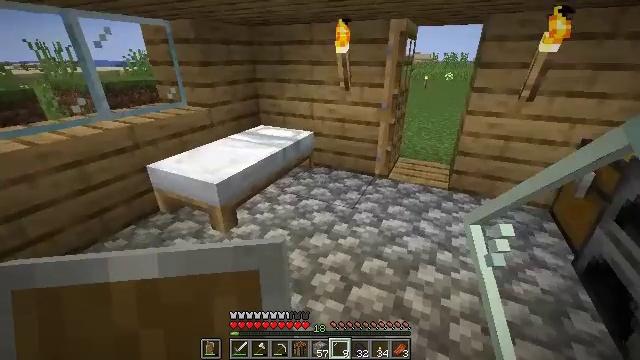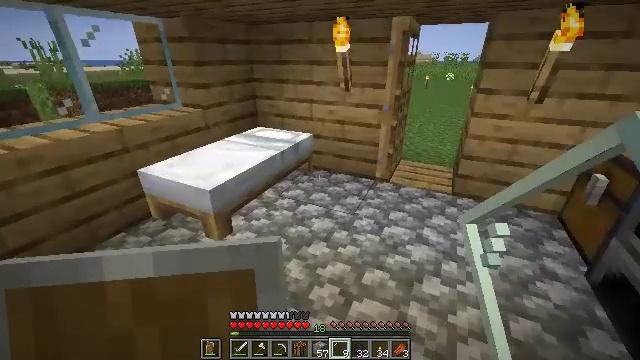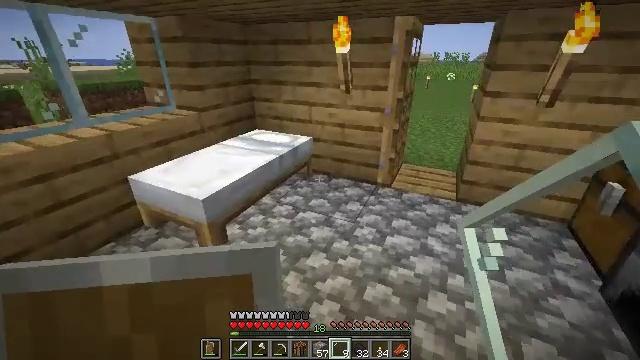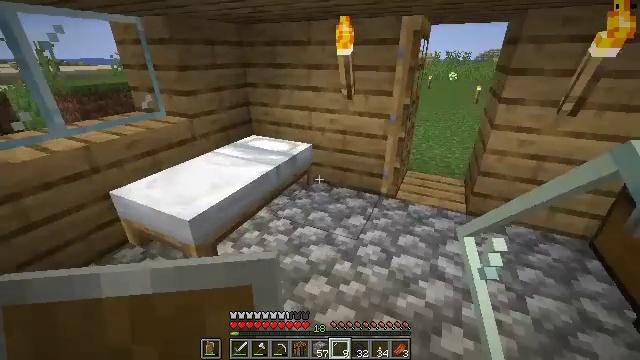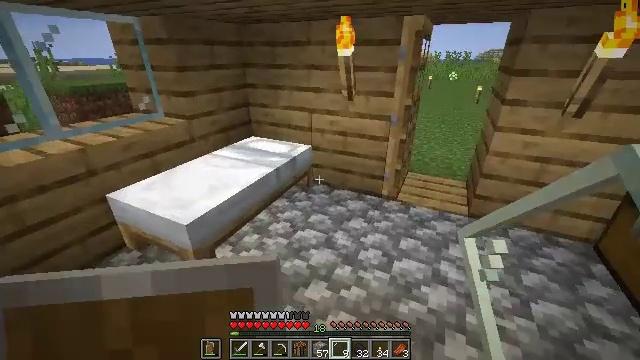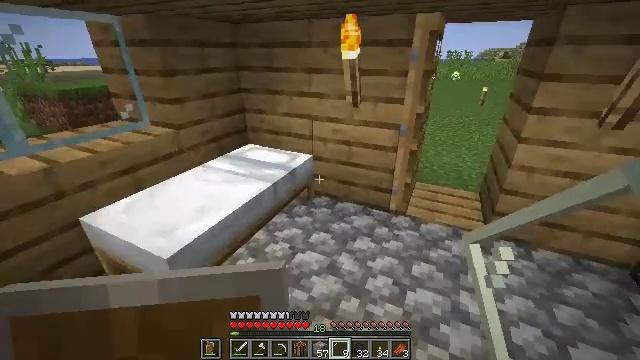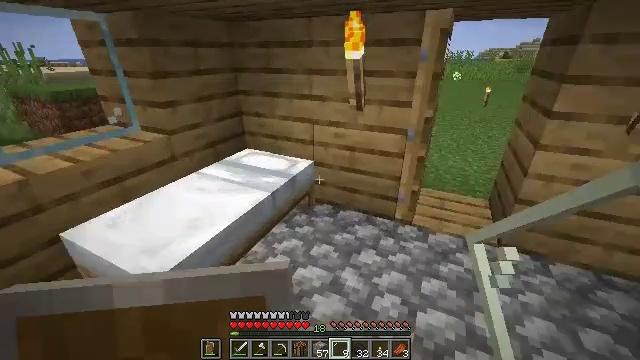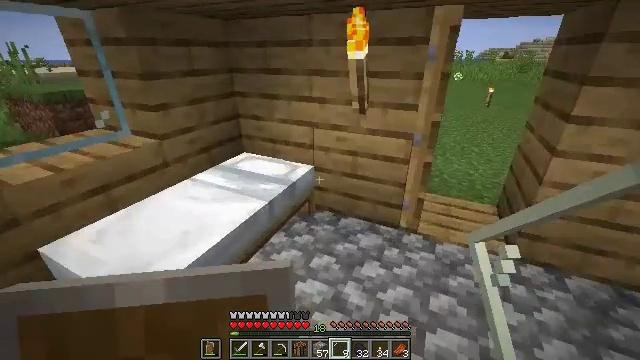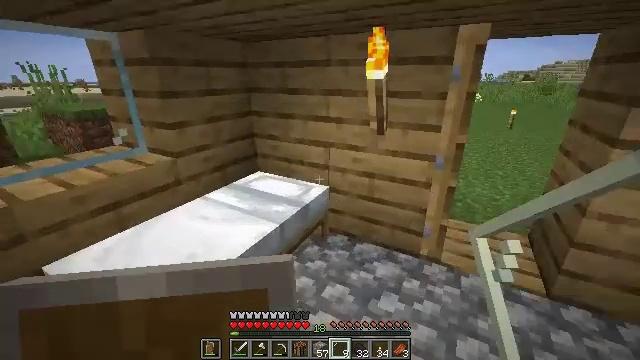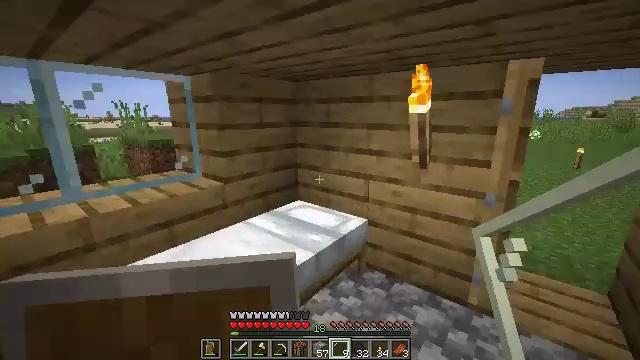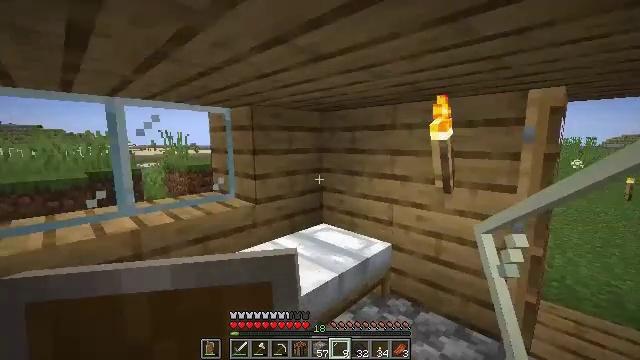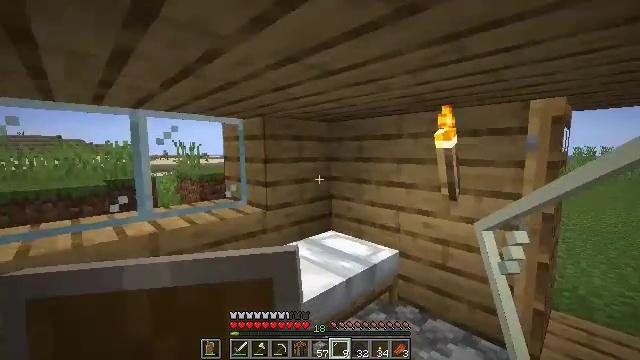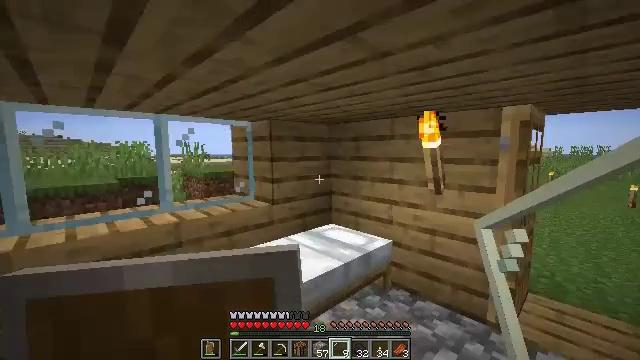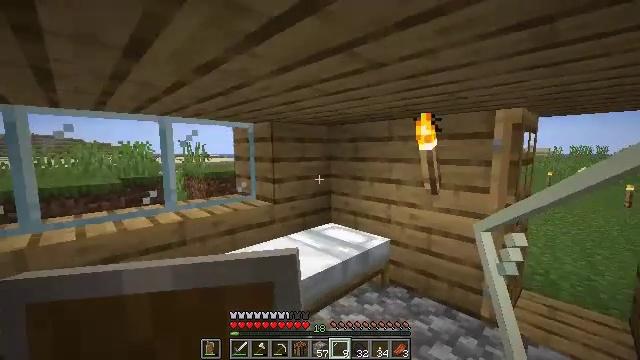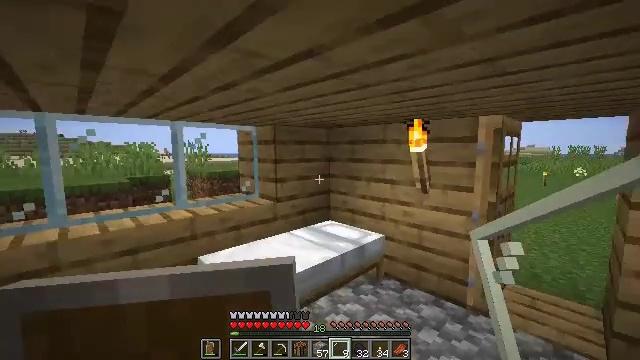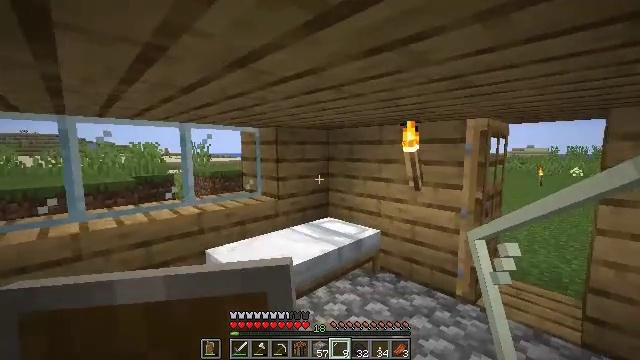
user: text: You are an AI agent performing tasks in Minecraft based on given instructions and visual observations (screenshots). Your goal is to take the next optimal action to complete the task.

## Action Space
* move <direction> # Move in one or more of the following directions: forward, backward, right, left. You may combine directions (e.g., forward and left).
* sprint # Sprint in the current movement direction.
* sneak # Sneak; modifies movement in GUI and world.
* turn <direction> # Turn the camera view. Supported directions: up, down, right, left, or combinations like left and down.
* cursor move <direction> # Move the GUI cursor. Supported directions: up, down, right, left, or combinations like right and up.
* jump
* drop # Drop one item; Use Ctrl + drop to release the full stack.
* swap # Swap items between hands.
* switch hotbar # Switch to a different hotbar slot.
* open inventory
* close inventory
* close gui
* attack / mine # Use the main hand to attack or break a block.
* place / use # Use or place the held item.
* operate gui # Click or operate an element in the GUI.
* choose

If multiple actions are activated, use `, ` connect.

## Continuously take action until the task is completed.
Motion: motion action
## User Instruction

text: Drop an azure bluet.
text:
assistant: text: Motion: move forward
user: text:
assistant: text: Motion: move forward
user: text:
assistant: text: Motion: move forward
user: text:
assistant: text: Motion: move forward
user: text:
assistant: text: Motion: move forward
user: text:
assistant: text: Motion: move forward
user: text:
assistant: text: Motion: no_op
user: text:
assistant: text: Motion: turn left and up
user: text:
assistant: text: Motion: move back, turn left and up
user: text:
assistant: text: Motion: move back, turn left and up
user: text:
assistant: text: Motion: move back, turn left and up
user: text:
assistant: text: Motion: move back
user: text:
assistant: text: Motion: move back
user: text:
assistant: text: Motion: move back
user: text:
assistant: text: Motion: no_op
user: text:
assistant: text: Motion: no_op
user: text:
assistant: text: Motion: no_op
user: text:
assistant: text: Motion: no_op
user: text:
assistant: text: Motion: no_op
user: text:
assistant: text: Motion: no_op
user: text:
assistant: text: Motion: no_op
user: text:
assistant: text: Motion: no_op
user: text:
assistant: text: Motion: no_op
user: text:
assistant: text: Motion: turn right
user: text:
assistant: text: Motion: turn right and up
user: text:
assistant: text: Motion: turn right
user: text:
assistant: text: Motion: turn right and down
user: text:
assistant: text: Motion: no_op
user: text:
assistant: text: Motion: no_op
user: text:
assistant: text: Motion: move back